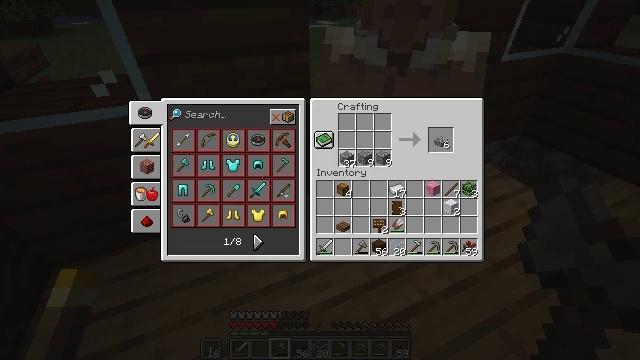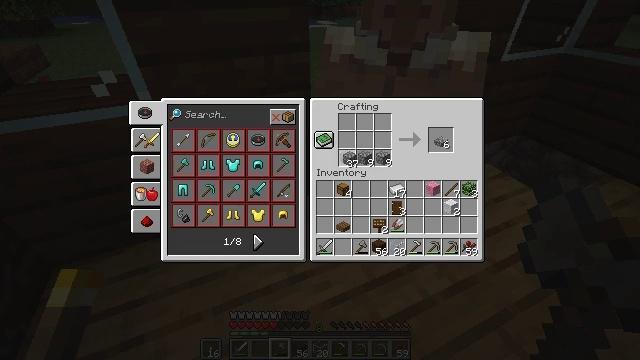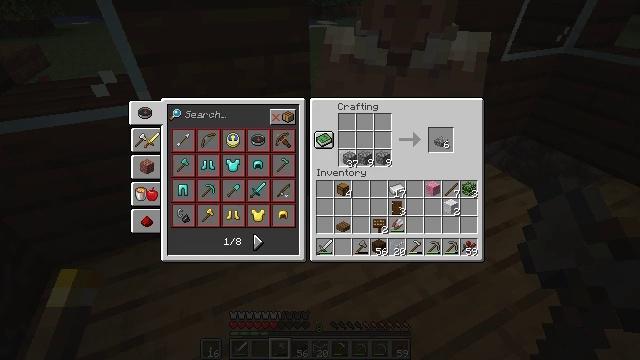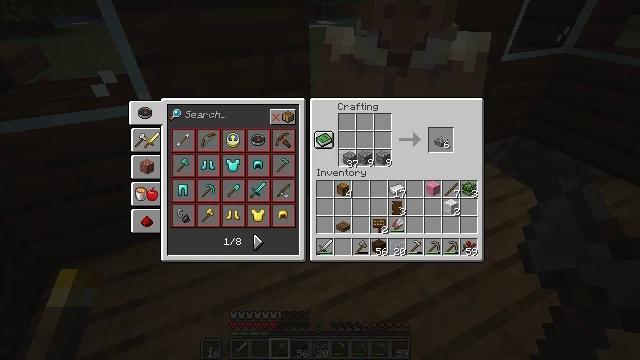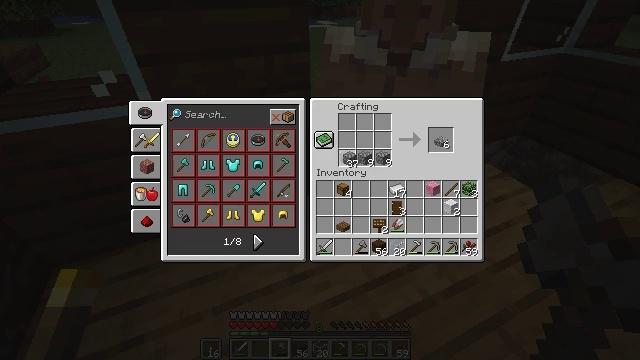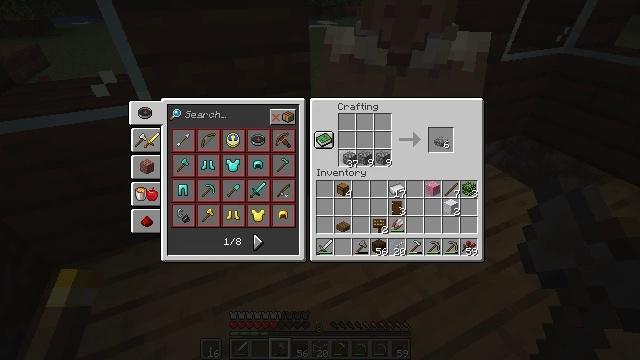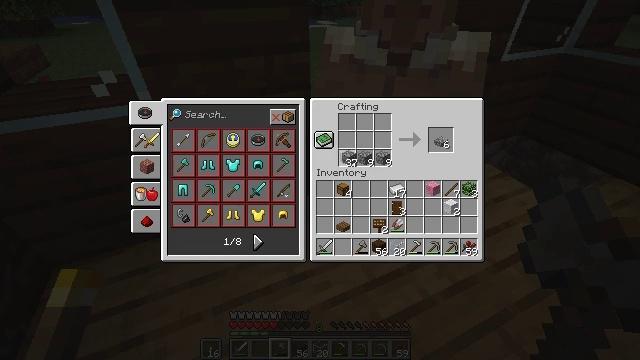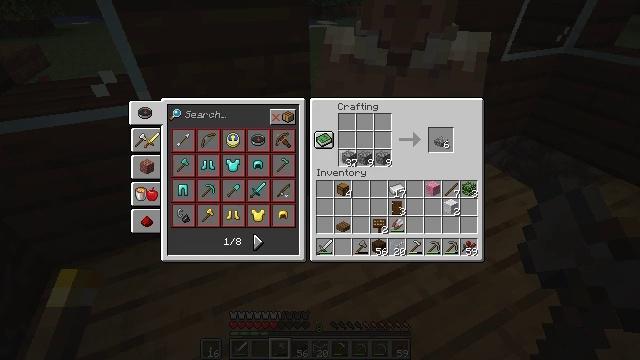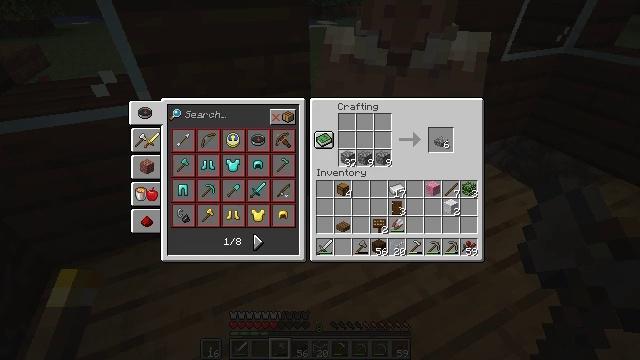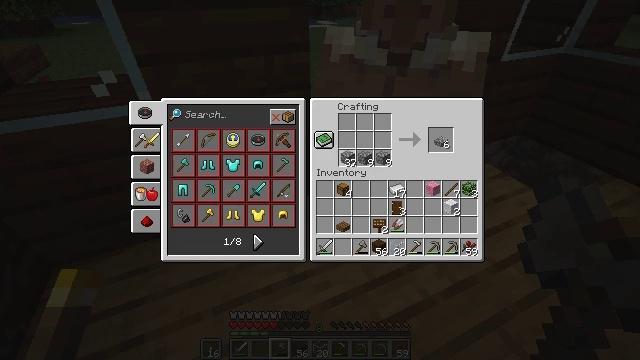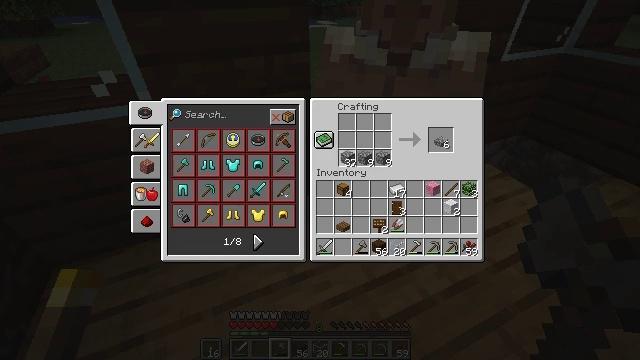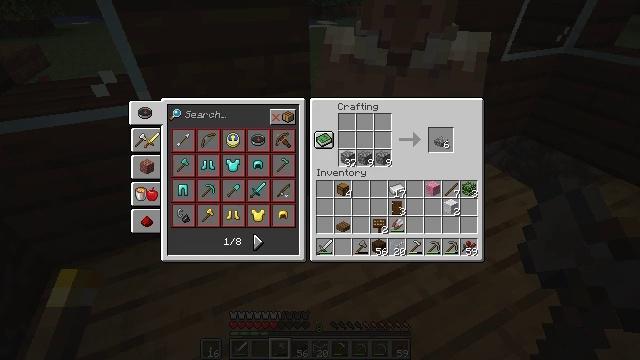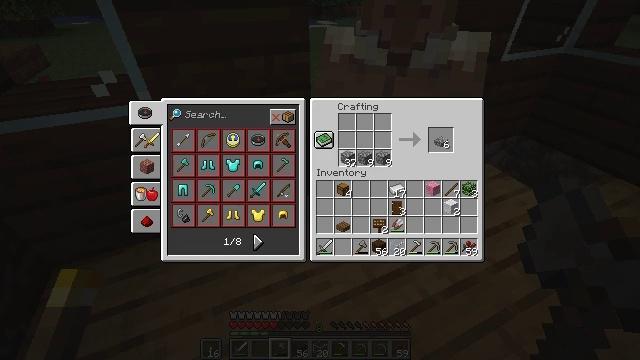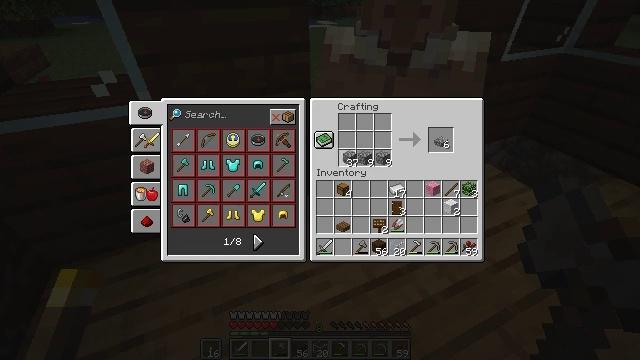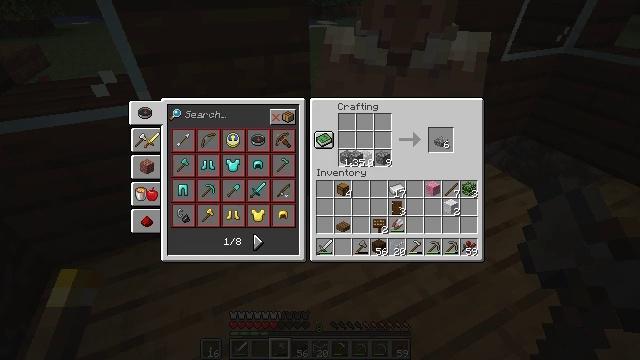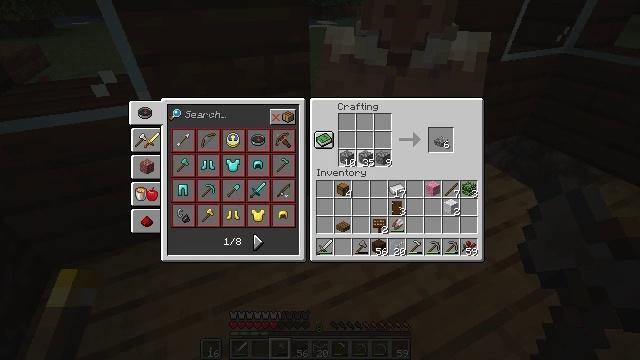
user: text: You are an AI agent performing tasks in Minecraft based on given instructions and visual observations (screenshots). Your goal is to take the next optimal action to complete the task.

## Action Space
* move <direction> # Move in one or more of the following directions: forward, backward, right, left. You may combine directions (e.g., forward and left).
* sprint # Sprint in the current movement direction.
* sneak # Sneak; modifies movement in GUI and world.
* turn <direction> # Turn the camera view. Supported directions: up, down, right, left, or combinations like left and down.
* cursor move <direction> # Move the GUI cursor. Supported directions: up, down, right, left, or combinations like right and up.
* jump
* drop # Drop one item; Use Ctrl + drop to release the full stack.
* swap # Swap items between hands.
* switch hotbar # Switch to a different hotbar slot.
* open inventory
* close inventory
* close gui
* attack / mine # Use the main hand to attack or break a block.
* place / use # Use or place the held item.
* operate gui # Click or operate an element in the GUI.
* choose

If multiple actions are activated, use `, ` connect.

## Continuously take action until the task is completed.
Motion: motion action
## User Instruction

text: Craft a cobblestone slab.
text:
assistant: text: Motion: no_op
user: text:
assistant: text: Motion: no_op
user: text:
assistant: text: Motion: no_op
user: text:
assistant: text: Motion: no_op
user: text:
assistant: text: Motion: no_op
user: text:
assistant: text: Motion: no_op
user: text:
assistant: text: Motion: no_op
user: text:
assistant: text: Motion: no_op
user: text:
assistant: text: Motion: no_op
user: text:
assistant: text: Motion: no_op
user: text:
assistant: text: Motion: no_op
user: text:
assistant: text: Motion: choose
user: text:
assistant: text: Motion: choose
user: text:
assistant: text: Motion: choose
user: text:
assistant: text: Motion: cursor move right, choose
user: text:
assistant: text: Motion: choose
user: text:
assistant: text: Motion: choose
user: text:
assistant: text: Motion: choose
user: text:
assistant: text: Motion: choose
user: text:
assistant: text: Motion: choose
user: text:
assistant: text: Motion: choose
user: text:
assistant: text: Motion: choose
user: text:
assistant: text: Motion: choose
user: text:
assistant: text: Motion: choose
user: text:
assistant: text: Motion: no_op
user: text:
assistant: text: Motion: cursor move left
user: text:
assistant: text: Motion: cursor move left
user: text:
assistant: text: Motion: no_op
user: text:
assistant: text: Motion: no_op
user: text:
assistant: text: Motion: no_op